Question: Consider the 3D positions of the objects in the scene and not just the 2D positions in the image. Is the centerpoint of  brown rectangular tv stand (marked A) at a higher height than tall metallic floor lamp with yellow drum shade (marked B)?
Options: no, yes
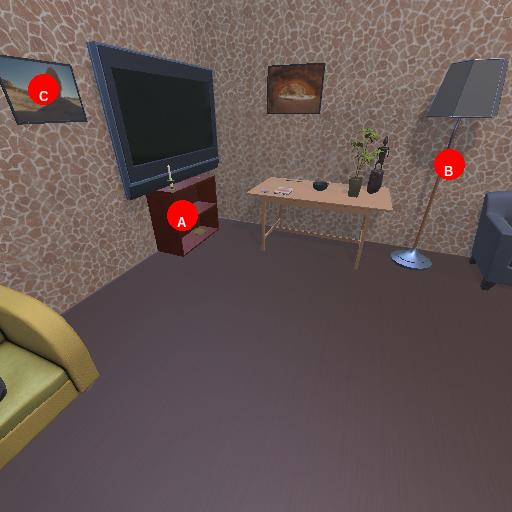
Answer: no